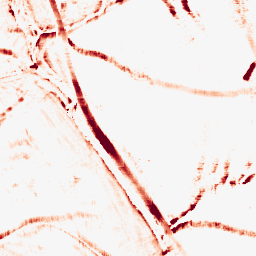
Category: morphological
Decomposition family: morphological_rect
Decomposition parameters: operation: opening
width: 10
height: 10
Upsampling method: quadratic
Upsampling parameters: scale: 2
Upsampling scale: 2